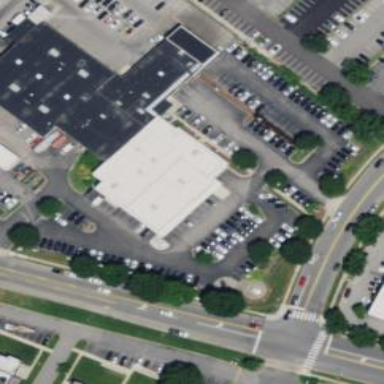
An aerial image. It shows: Retail building that houses car shop.